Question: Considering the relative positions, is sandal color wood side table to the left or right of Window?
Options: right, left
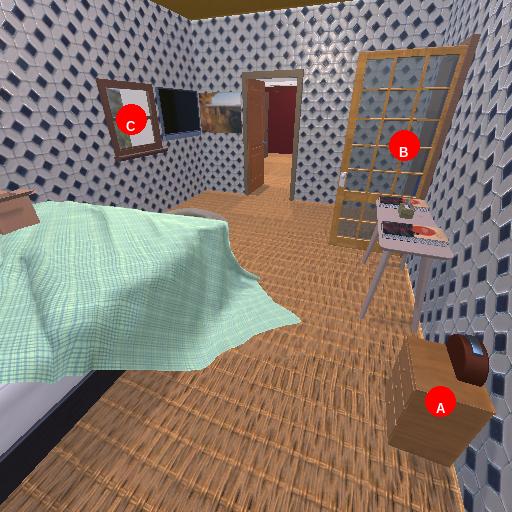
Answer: right